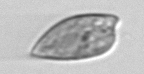
Label: Prorocentrum_dentatum